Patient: sex M, age 48
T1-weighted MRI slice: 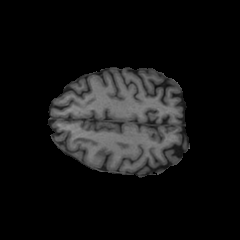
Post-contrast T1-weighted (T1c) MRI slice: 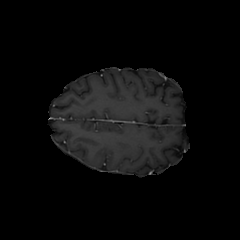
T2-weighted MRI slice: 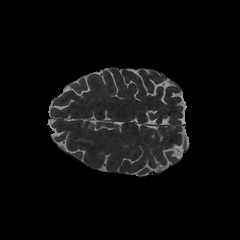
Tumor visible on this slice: no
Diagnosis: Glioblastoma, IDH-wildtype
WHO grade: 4